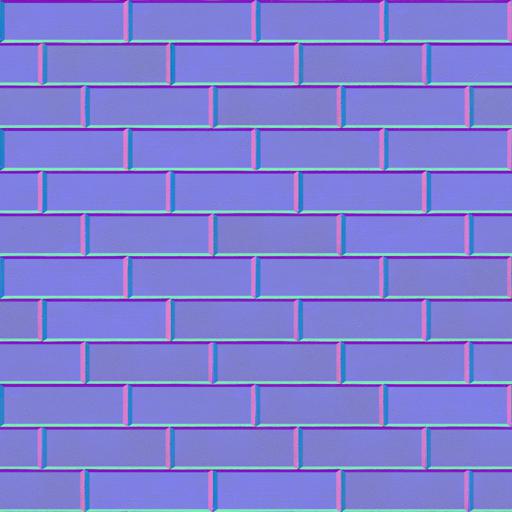
brick bricks stone wall